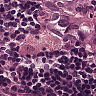
Metastatic tissue present: yes